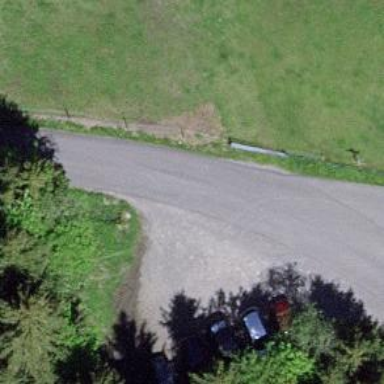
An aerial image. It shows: Residential road with grade 1 track surface.